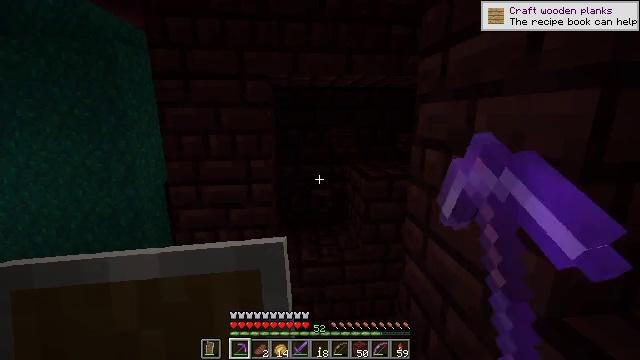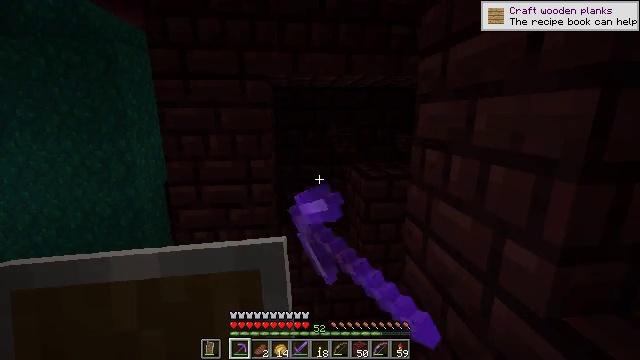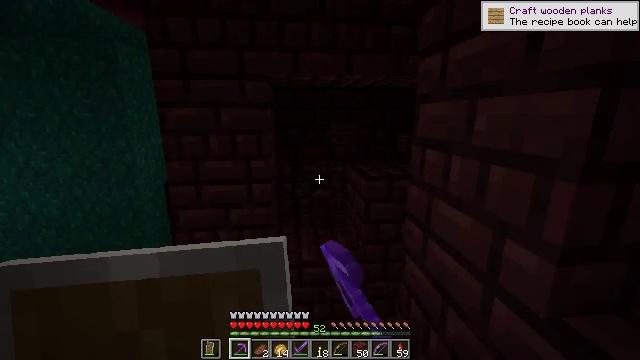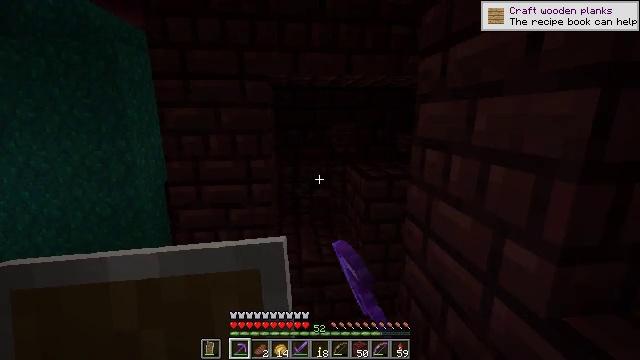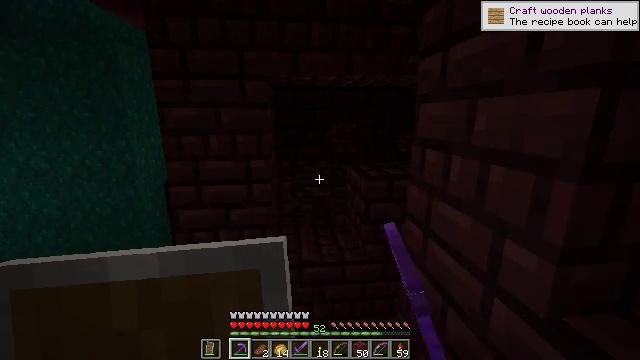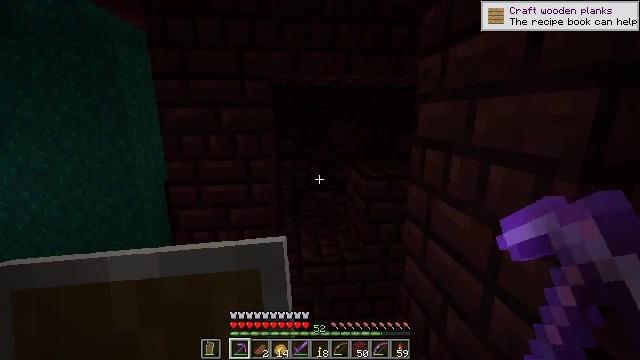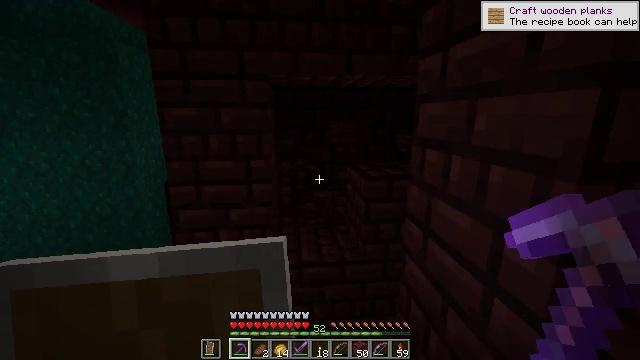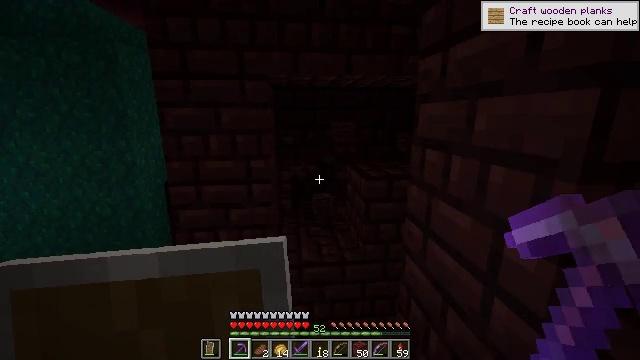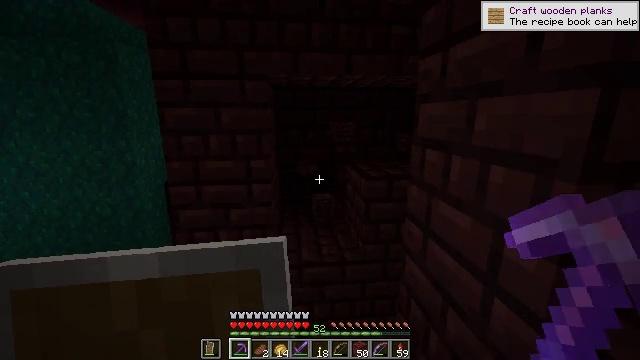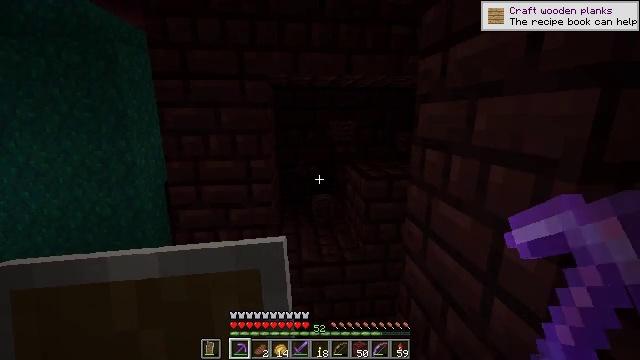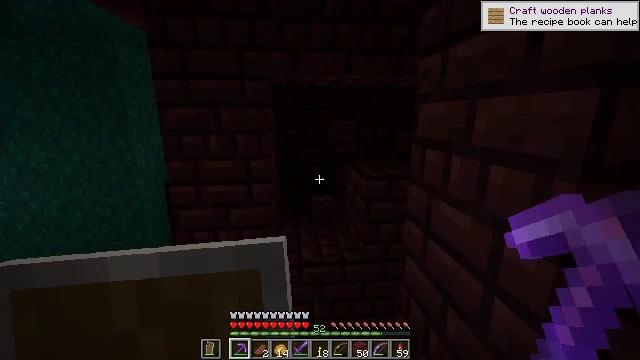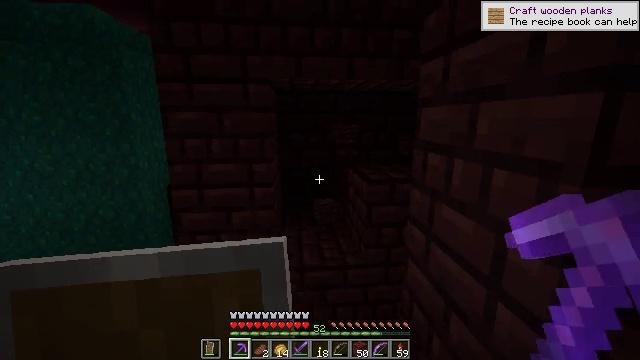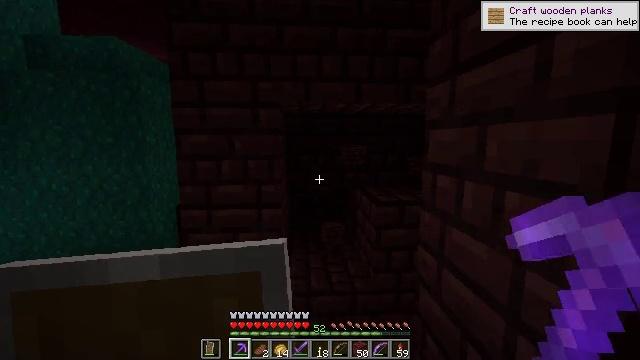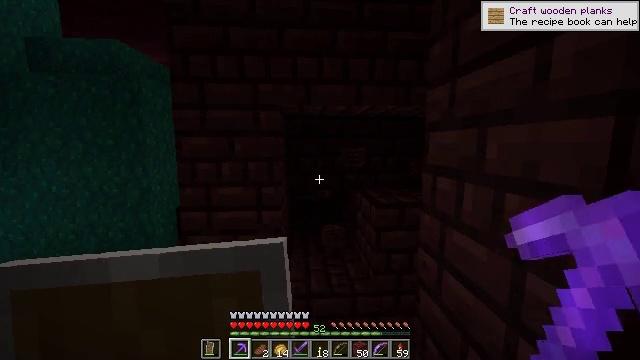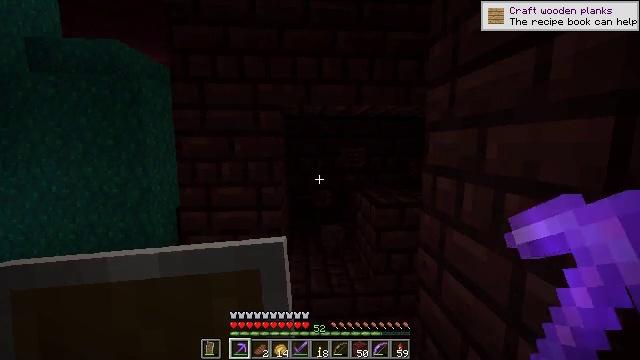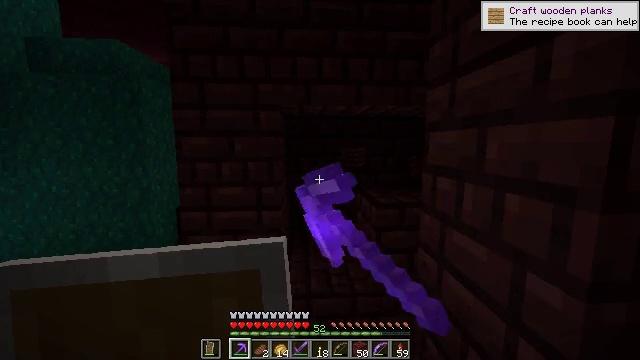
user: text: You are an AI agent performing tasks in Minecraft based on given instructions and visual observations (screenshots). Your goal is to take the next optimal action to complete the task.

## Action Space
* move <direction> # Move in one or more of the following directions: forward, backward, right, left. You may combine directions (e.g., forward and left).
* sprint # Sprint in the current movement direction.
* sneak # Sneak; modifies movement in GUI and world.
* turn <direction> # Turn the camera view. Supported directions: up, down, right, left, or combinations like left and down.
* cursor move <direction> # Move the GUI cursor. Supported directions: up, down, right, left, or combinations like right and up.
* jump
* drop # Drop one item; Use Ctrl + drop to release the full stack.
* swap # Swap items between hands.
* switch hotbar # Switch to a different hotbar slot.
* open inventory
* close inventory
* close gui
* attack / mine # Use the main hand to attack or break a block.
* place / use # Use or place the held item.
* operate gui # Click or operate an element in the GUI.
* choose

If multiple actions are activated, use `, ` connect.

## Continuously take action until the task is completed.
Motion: motion action
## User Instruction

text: Collect nether bricks for building.
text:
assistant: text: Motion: attack / mine
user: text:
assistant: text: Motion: attack / mine
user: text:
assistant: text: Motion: attack / mine
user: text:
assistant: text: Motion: attack / mine
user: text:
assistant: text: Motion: attack / mine
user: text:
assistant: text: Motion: attack / mine
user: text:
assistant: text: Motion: attack / mine
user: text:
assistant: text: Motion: attack / mine
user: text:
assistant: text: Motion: attack / mine
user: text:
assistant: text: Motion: no_op
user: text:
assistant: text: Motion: no_op
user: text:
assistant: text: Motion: turn left and up
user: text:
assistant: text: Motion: no_op
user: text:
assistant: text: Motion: attack / mine
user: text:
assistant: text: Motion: attack / mine
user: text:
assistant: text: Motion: attack / mine
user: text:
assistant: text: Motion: attack / mine
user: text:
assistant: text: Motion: attack / mine
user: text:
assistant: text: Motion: attack / mine
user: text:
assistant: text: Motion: attack / mine
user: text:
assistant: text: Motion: attack / mine
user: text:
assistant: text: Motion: turn right and down
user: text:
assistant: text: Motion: turn right and down
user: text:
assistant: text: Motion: turn down
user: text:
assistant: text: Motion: sneak, turn down
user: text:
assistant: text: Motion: sneak, turn down
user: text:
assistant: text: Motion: sneak
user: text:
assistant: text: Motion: sneak
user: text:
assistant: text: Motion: sneak
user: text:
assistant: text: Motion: move forward, sneak